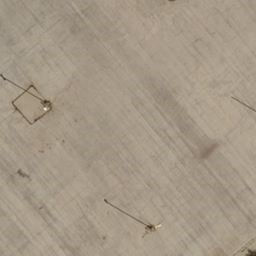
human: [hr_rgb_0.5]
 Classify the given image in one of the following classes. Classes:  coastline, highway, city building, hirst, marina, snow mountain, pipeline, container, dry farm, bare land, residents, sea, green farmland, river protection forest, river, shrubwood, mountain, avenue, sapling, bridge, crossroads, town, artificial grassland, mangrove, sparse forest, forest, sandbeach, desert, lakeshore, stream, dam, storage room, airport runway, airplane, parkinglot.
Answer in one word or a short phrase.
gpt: airport runway